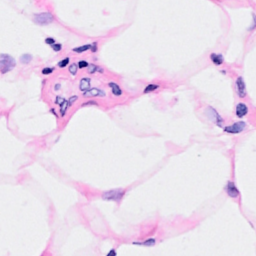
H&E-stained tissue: Breast